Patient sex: M
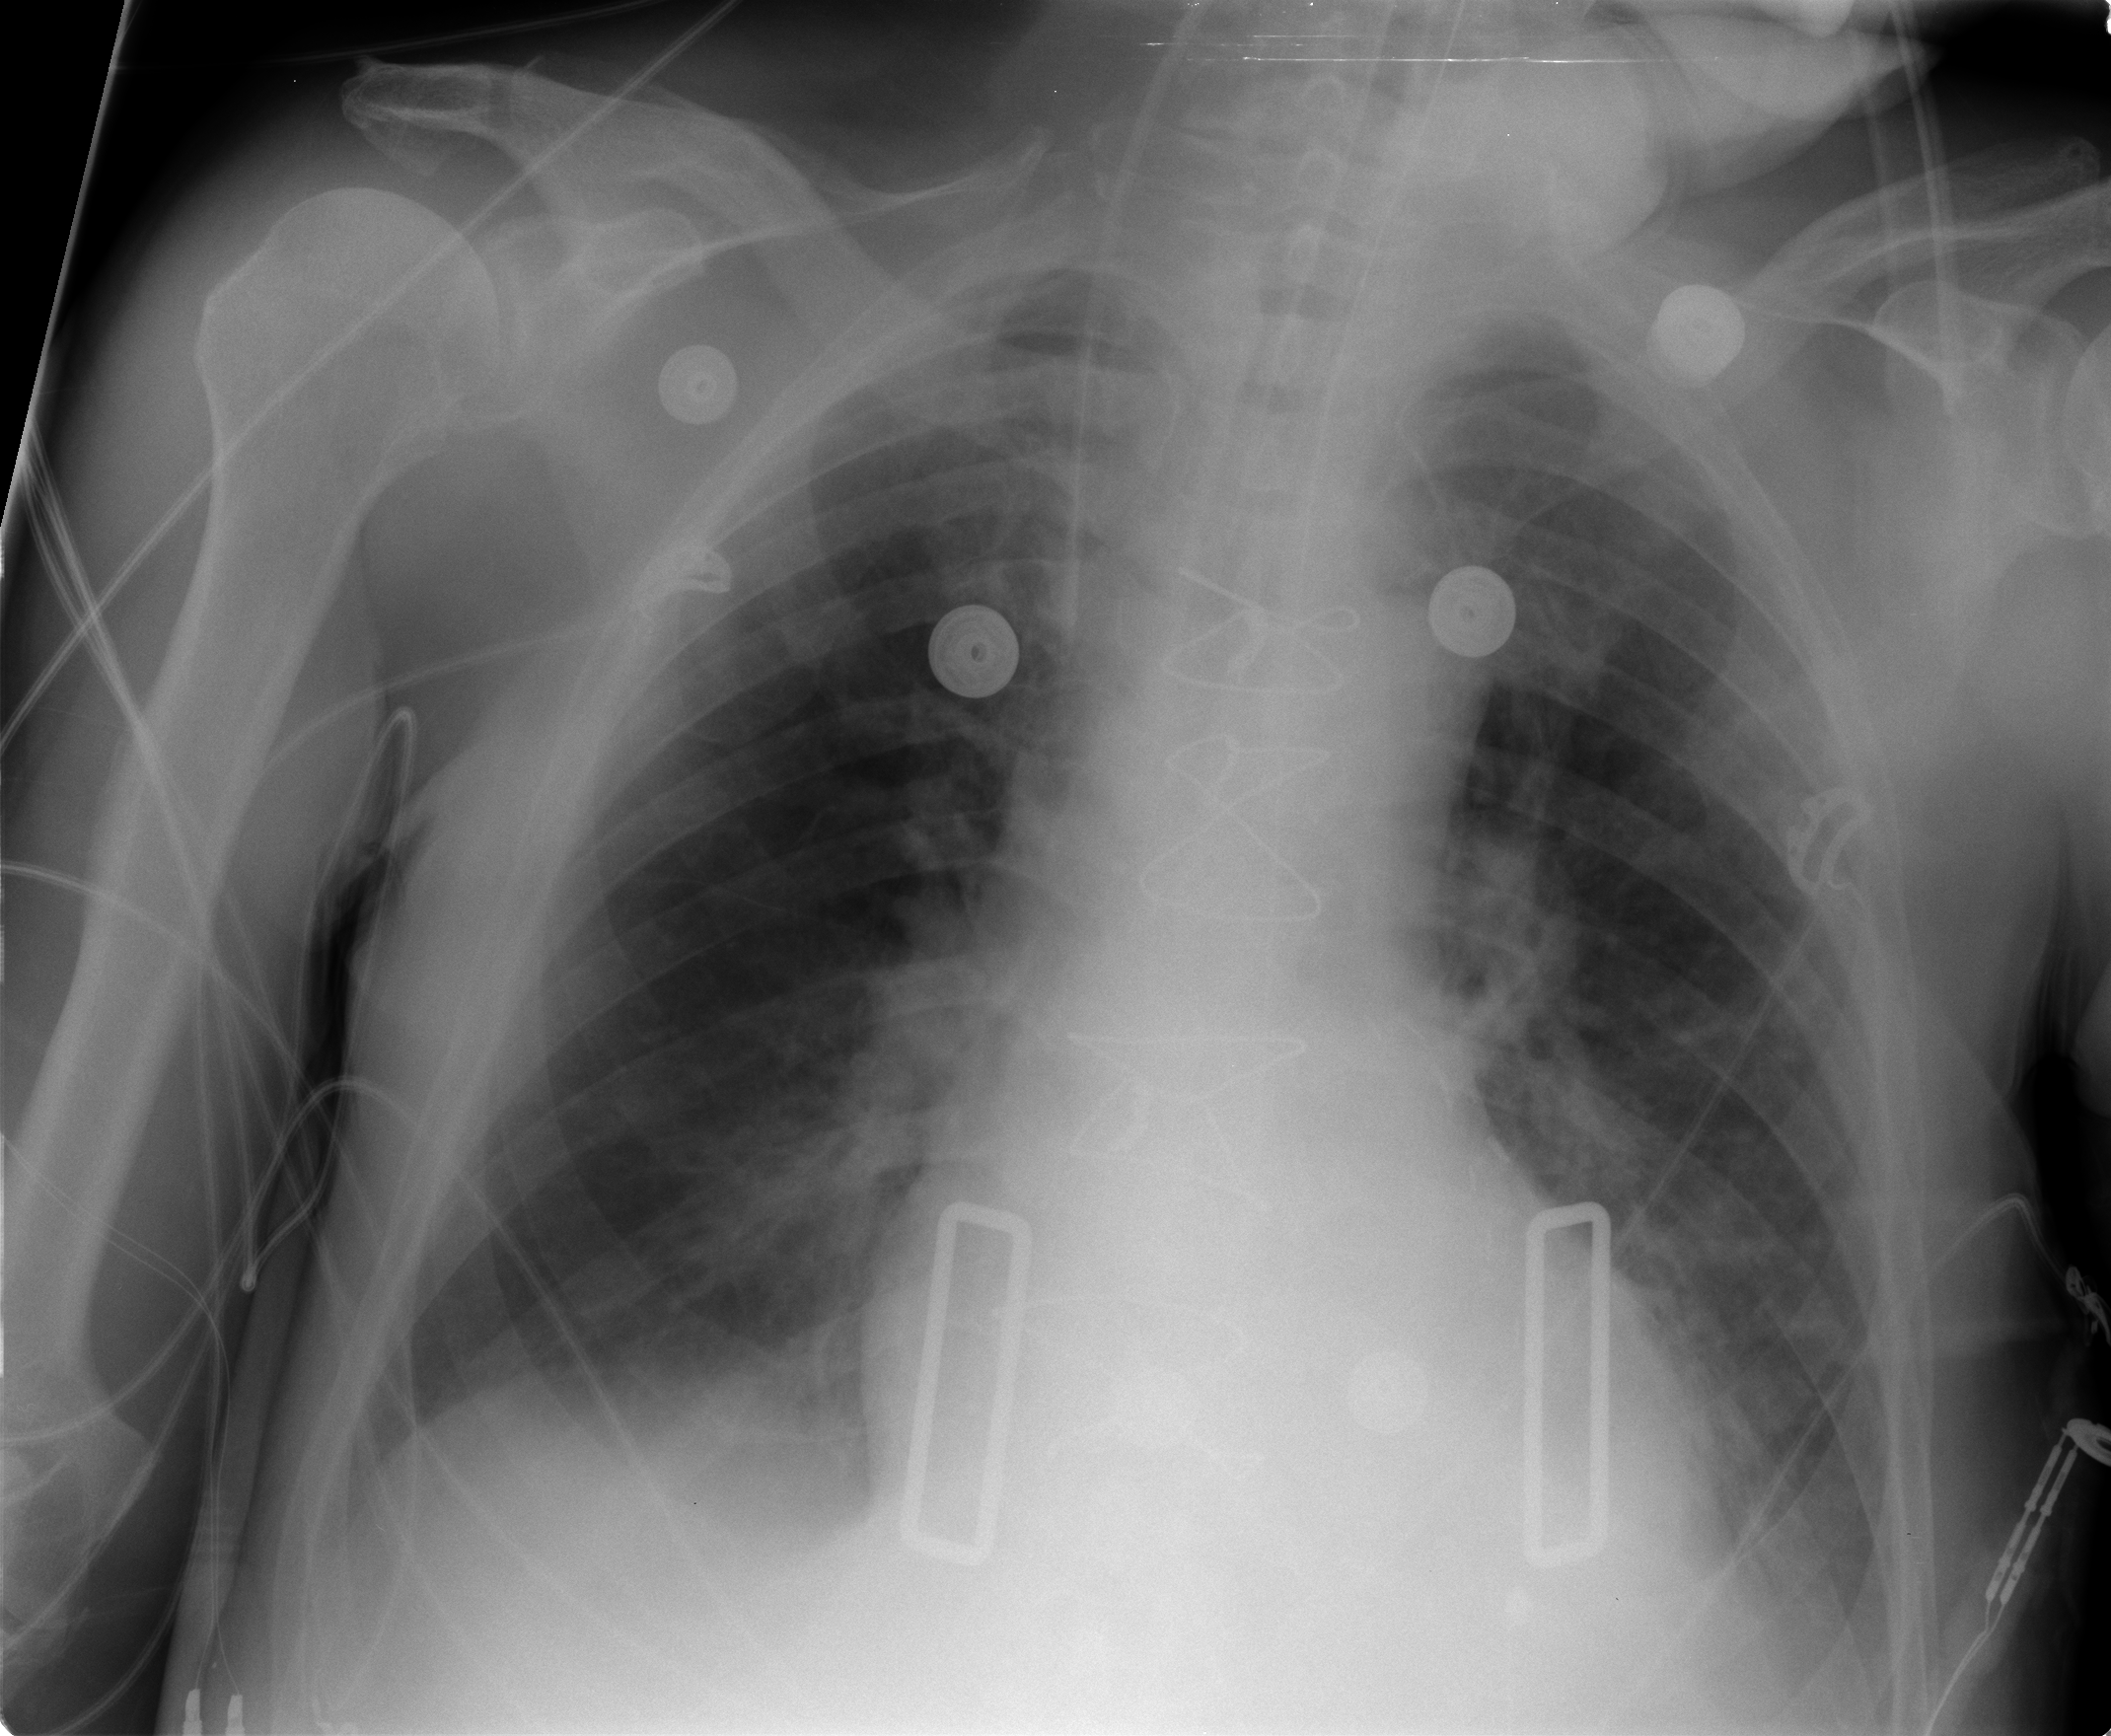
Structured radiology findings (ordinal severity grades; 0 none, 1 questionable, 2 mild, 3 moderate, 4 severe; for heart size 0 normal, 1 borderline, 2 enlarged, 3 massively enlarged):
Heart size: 0
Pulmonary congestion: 0
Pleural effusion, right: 0
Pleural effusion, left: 2
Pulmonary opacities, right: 0
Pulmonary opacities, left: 0
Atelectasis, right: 2
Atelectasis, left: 2